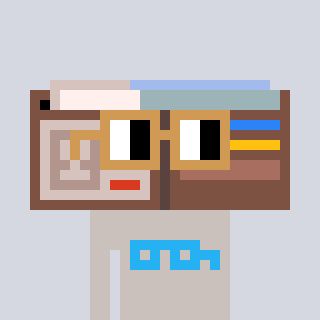
a pixel art character with square brown glasses, a wallet-shaped head and a foggrey-colored body on a cool background